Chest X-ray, PA view. Patient: 47 years old, sex M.
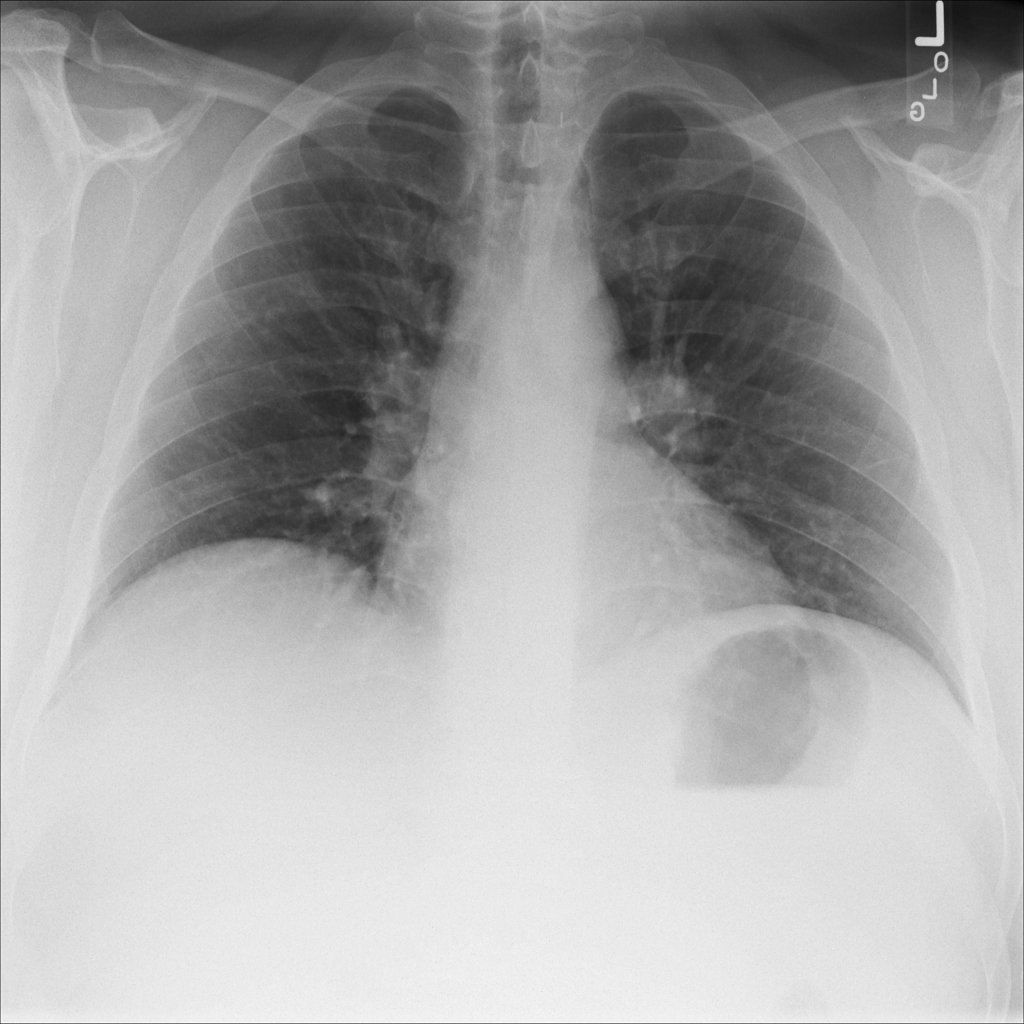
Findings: No Finding